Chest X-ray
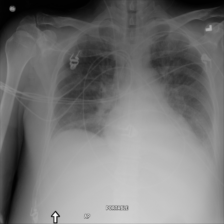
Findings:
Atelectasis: negative
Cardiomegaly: negative
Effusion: negative
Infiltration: negative
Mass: negative
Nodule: negative
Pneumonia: negative
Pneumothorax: negative
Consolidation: negative
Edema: positive
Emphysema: negative
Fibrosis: negative
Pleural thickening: negative
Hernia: negative